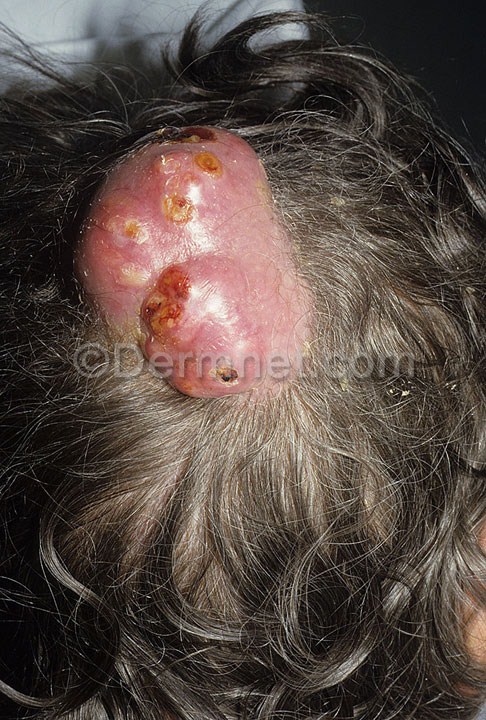
Disease: Seborrheic Keratoses and other Benign Tumors